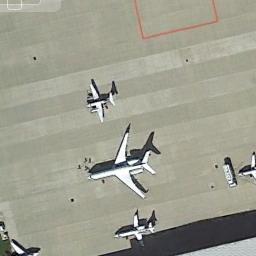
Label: airplane